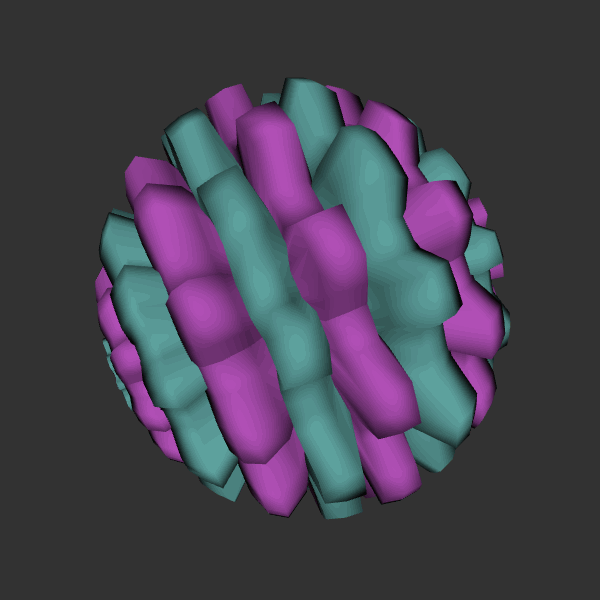
Background: dark